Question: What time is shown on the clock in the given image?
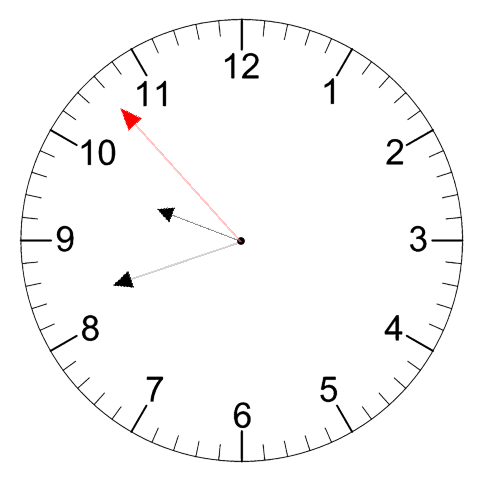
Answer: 09:41:53